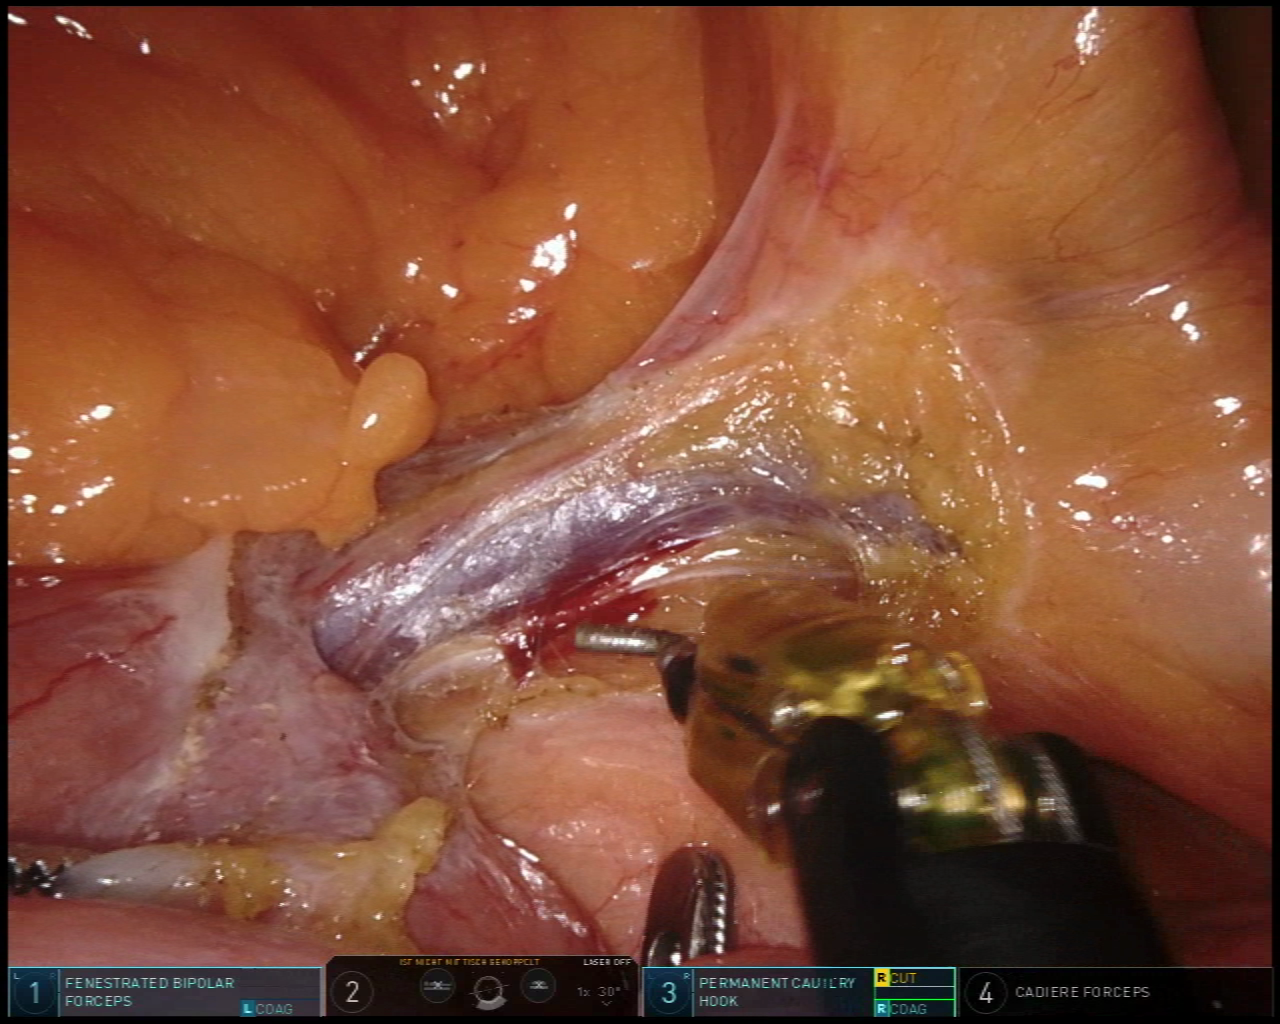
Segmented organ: intestinal_veins
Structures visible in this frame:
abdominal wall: no
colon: no
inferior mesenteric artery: no
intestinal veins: yes
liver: no
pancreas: no
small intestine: yes
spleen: no
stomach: no
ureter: no
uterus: no
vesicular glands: no